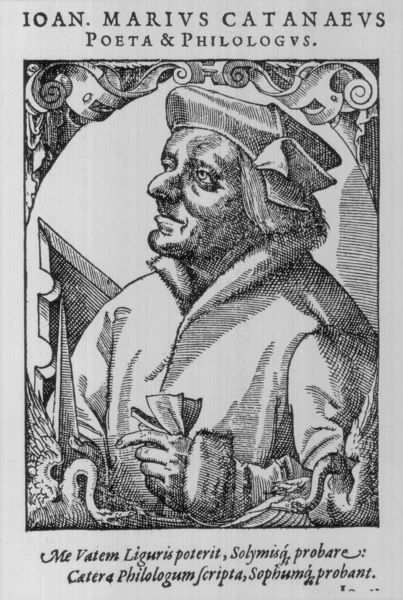
Titel: Bildnis des Giovanni Maria Cattaneo
Künstler: Tobias Stimmer
Institution: (Seriendruck)
Schlagwörter: flügel, hand, mann, umhang, weiß, handschuh, hut, mund, nase, profil, schwarz, skizze, zeichnung, blick, haube, muster, ornament, kappe, mütze, augen, gesicht, johannes, kragen, pelz, rahmen, spitze, tragen, bildnis, portrait, porträt, vögel, haare, mantel, blatt, kinn, ranken, fell, holzschnitt, schrift, papier, schwan, bogen, grafik, graphik, rundbogen, dichter, poet, oben, philosoph, buch, links, druck, schraffur, radierung, stich, illustration, text, schlange, beutel, barett, pelzkragen, halbprofil, voluten, mittelalter, schlangen, gelehrter, kupferstich, schwäne, sinnend, architekt, latein, martin, reformator, gelerter, poeta, philologe, ioan, philosophe, marius, catanaeus, cataneus, ioan marius catanaeus, rollelatein, philologus, marius catanaeus